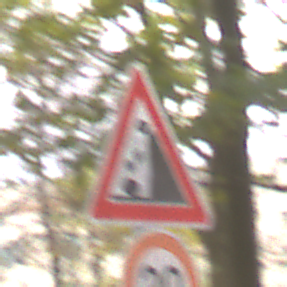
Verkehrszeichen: SteinschlagRechts
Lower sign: Geschwindigkeit30
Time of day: Midday
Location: Outdoor (Nature)
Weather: Overcast
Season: NotSpecified
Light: Natural